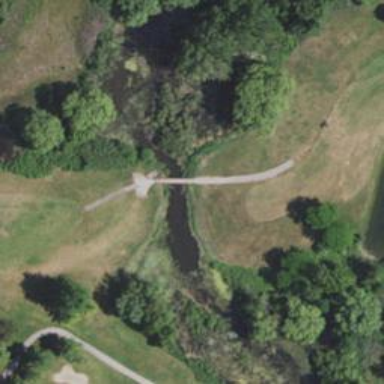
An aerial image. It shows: Path designated for golf carts.